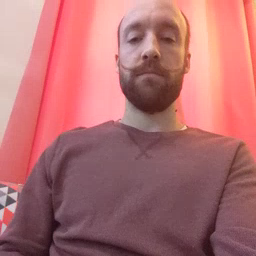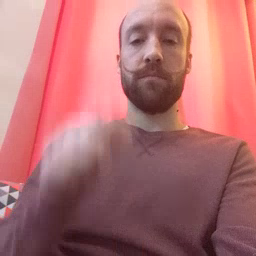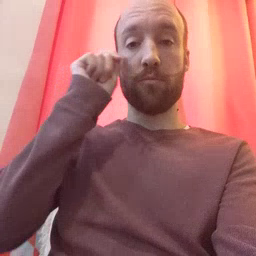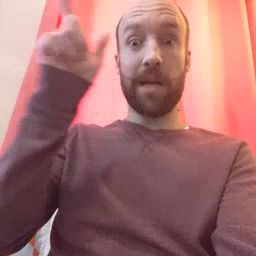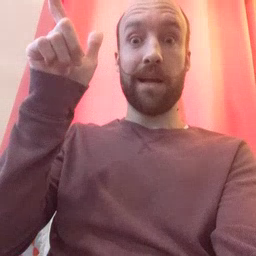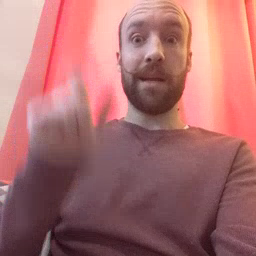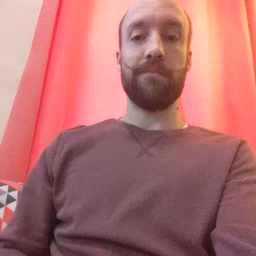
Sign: awake